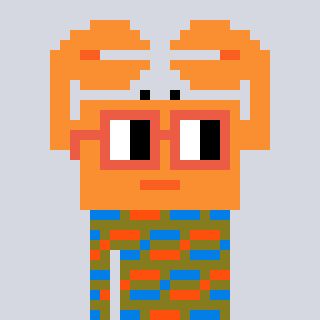
a pixel art character with square orange glasses, a crab-shaped head and a gunk-colored body on a cool background